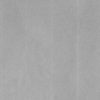
Label: dusty